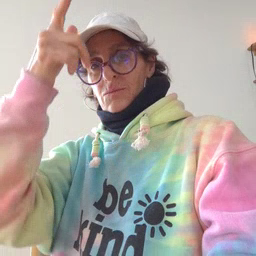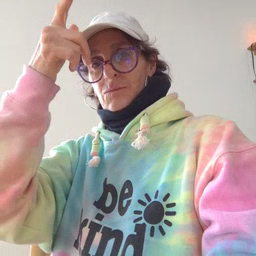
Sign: brother